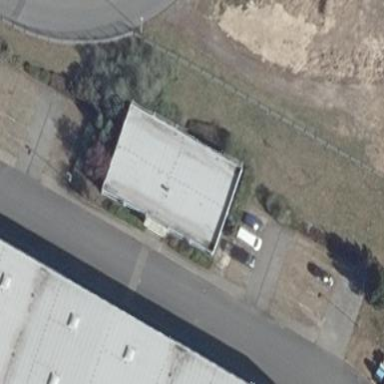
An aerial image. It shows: Industrial building.